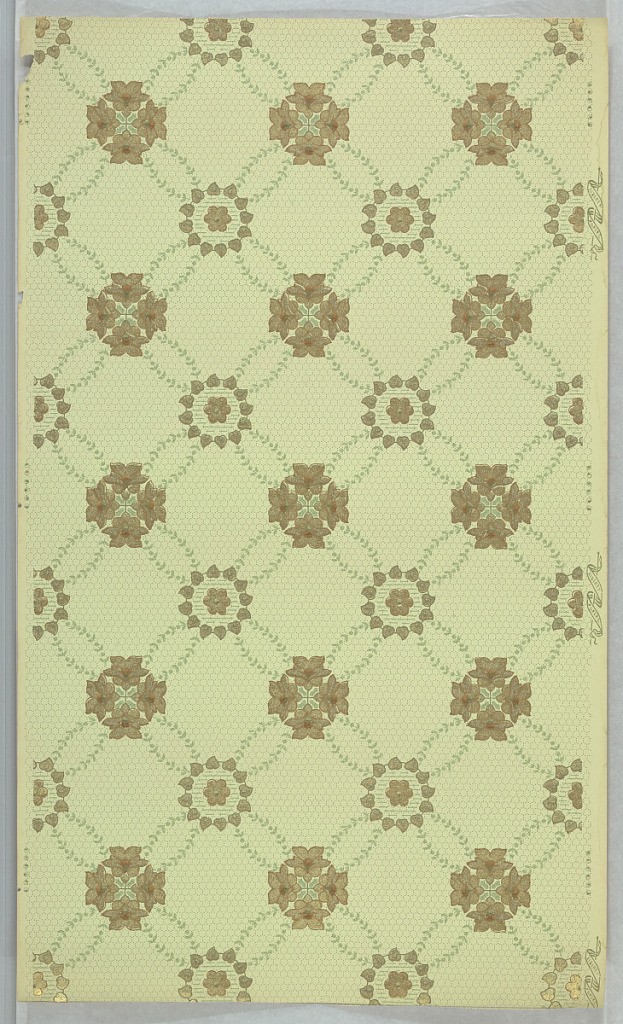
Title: Ceiling paper
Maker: Liberty Wall Paper Company, Schuylerville, New York
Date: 1905–1915
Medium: Machine-printed paper
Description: Grid pattern formed by foliate links, alternating circle and square motifs at intersections, with the squares composed of four flowers. Printed in light green ground.